Question: I am developing an application using "wxWidgets" and "wxSqlite". The following error appears, when I execute the application.

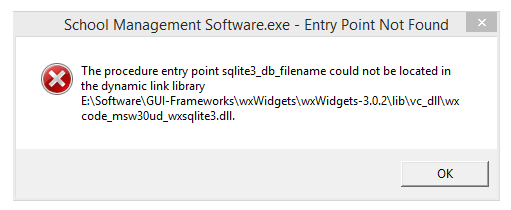
Answer: It appears it wants to load a function that is not exported by the DLL.
What code tries to call that function? Is it yours or some framework-code?
- <URL>-